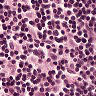
Metastatic tissue present: no